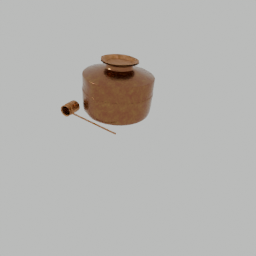
Label: tools